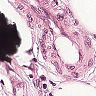
Metastatic tissue present: yes